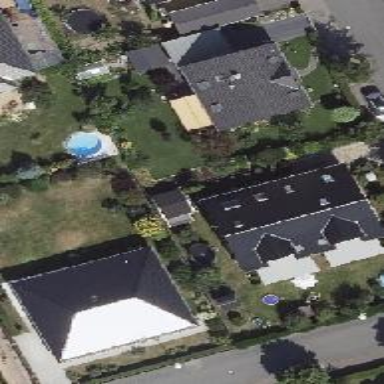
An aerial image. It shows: Residential building with gabled roof.